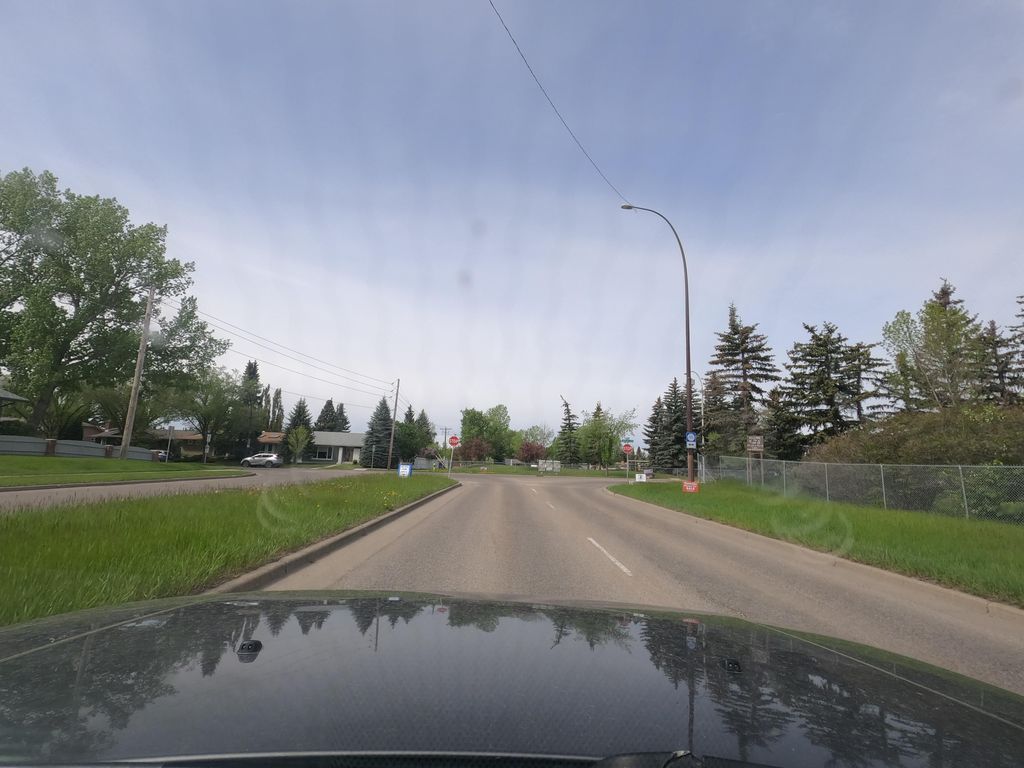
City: calgary